Interaction volume radius: 10 \u00c5
Interaction volume height: 30 \u00c5
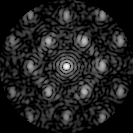
Disorder parameter: 0.461